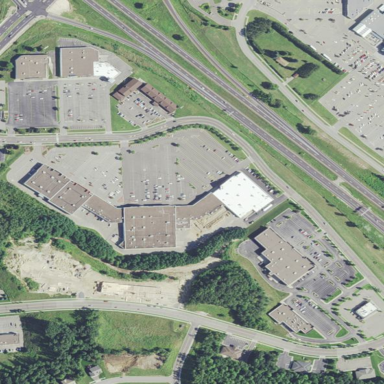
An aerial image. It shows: Retail area.